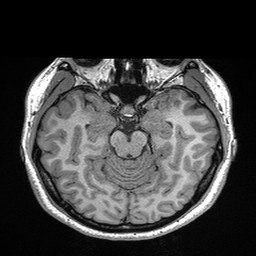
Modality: T1w
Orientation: coronal
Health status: healthy
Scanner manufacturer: siemens
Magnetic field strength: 3 T
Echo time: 0.00298 s